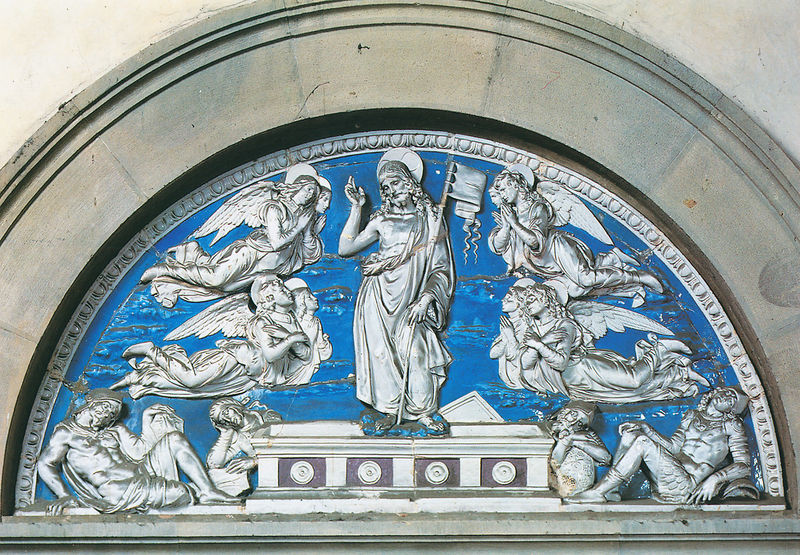
Titel: Resurrenzione
Künstler: Wienand von Steeg
Institution: Florenz, Accademia
Schlagwörter: blau, flügel, himmel, weiß, sockel, stein, rund, engel, schlafen, bogen, stab, fahne, giebel, dekor, verzierung, granit, halbkreis, heiligenschein, sarg, christus, grab, jesus, griechisch, griechenland, verkündung, verzierug, lhalbkreis